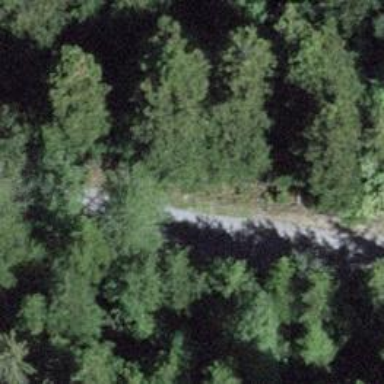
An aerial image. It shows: Gravel track with track type of grade3.